Question: I am using following code to connect with SQL 2008 R2:
'''
cnxnStoneedge = pyodbc.connect("DRIVER={SQL Server};SERVER=127.0.0.1;DATABASE=myDB;UID=admin;PWD=admin")
'''
Which gives error:
'''
Error: ('08001', '[08001] [Microsoft][ODBC SQL Server Driver][DBNETLIB]SQL Server does not exist or access denied. (17) (SQLDriverConnect)')
args = ('08001', '[08001] [Microsoft][ODBC SQL Server Driver][DBNE...t exist or access denied. (17) (SQLDriverConnect)')
with_traceback = <built-in method with_traceback of Error object>
'''
I am not sure whether SQL connecting via named Pipes or TCP, I did enable IP Address. Attaching Screen Shot

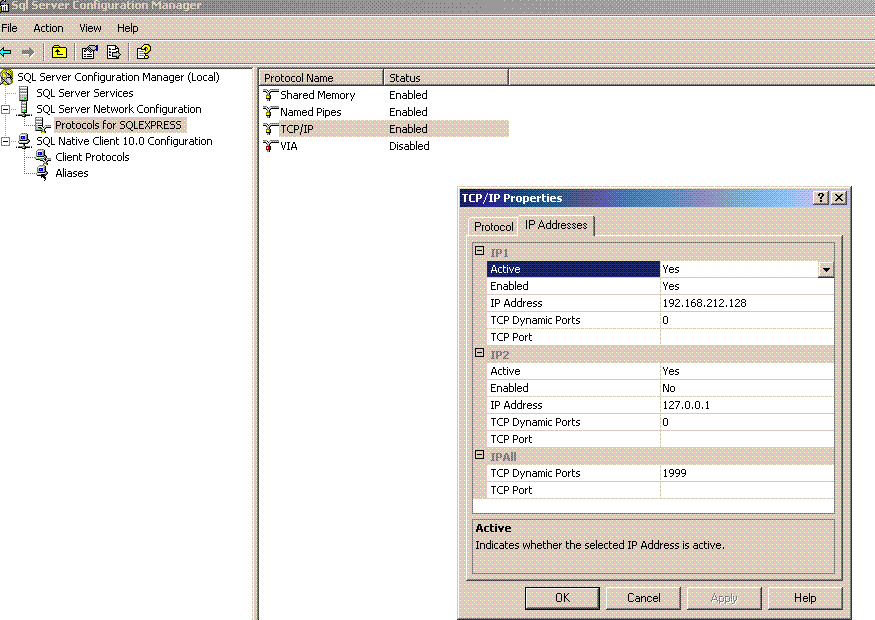
Answer: The following test code works for me to connect Python 2.7.5 with SQL Server 2008 R2 Express Edition:
'''
# -*- coding: utf-8 -*-
import pyodbc
connStr = (
r'Driver={SQL Server};' +
r'Server=(local)\SQLEXPRESS;' +
r'Database=myDb;' +
r'Trusted_Connection=Yes;'
)
db = pyodbc.connect(connStr)
cursor1 = db.execute('SELECT [word] FROM [vocabulary] WHERE [ID]=5')
while 1:
row = cursor1.fetchone()
if not row:
break
print row.word
cursor1.close()
db.close()
'''
and the following connection string also works for me because my \SQLEXPRESS instance is listening on port 52865:
'''
connStr = (
r'Driver={SQL Server};' +
r'Server=127.0.0.1,52865;' +
r'Database=myDb;' +
r'Trusted_Connection=Yes;'
)
'''